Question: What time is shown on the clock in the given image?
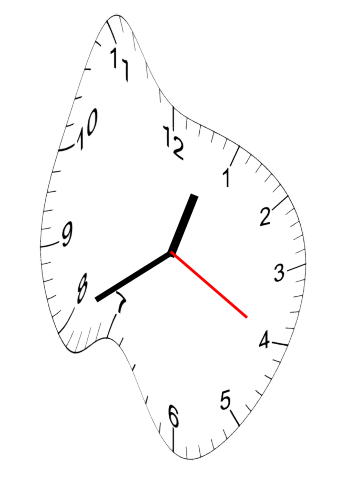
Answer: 12:40:20